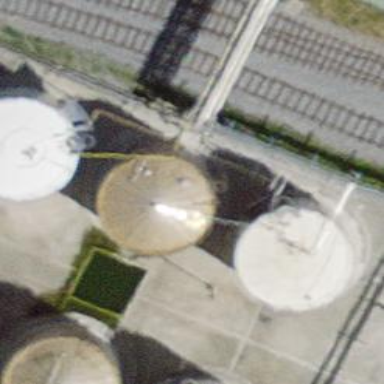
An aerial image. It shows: Industrial building with storage tank.